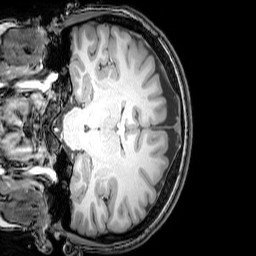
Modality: T1w
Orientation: coronal
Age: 22
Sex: female
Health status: healthy
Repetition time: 0.081 s
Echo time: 0.037 s